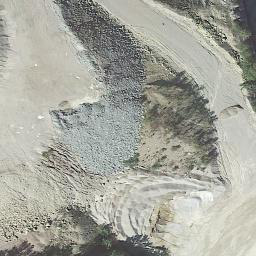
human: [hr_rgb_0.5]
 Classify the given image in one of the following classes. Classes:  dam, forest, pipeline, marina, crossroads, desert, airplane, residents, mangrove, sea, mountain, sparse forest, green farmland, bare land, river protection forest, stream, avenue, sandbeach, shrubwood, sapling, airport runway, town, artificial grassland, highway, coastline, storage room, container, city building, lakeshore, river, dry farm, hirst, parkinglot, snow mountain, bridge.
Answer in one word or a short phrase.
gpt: bare land